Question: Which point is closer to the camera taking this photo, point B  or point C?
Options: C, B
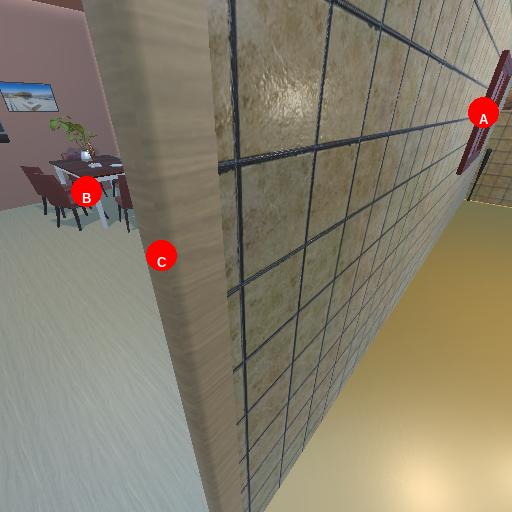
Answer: C